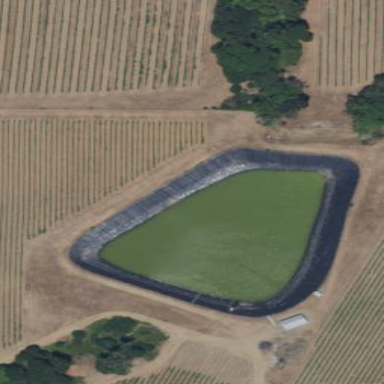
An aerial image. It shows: Pond within reservoir used for water storage. The natural landscape includes water feature.